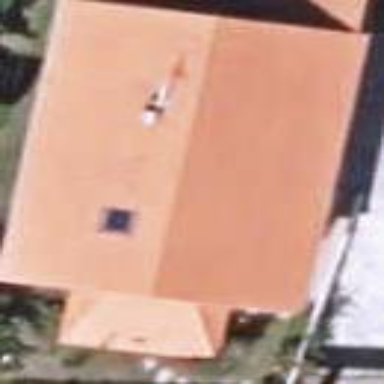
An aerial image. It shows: Simple and straightforward house.